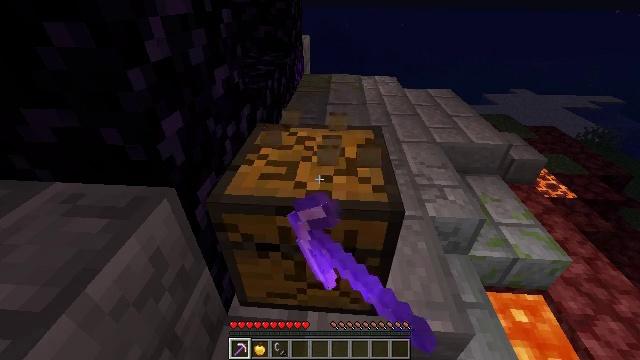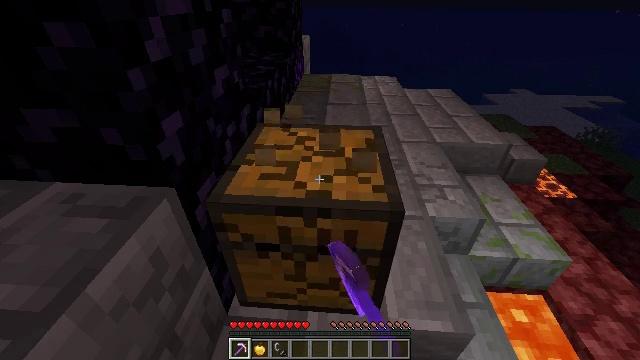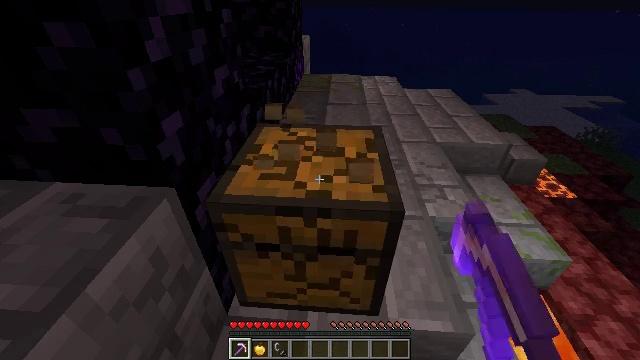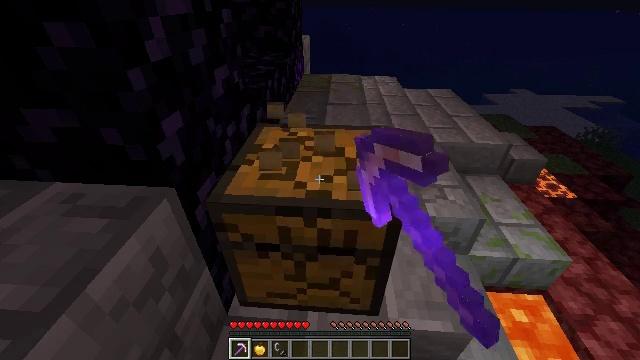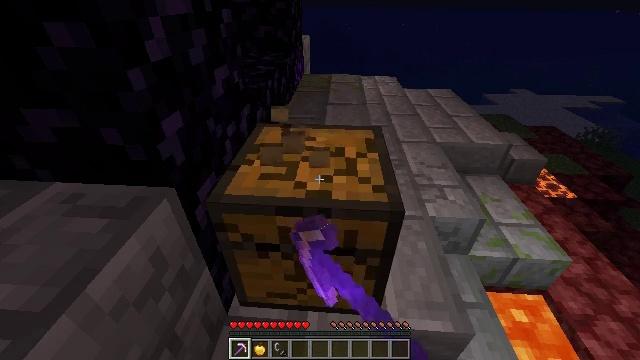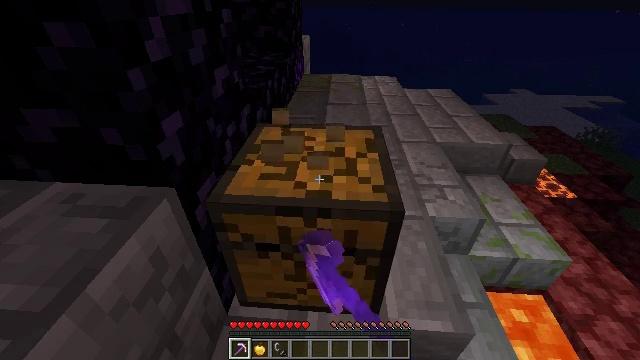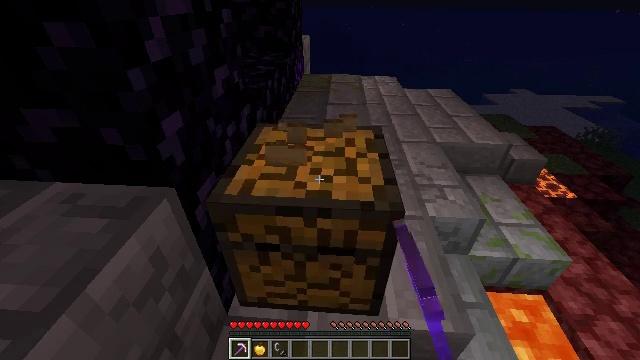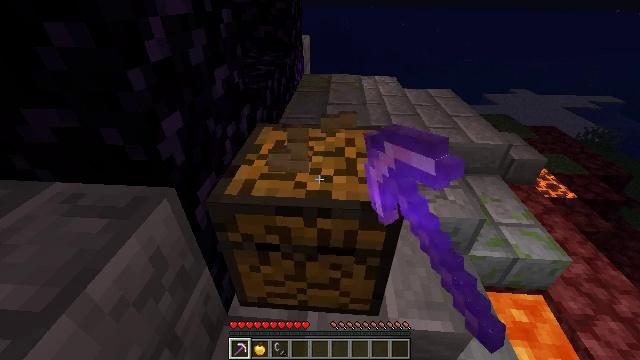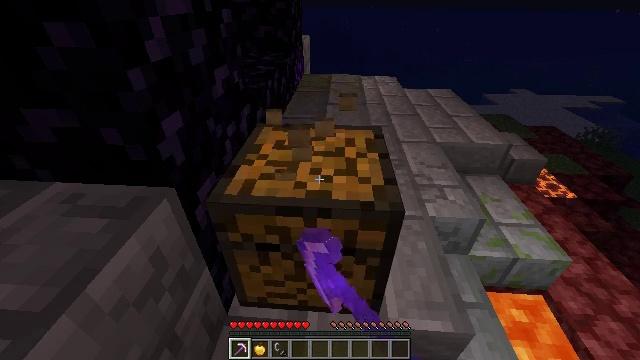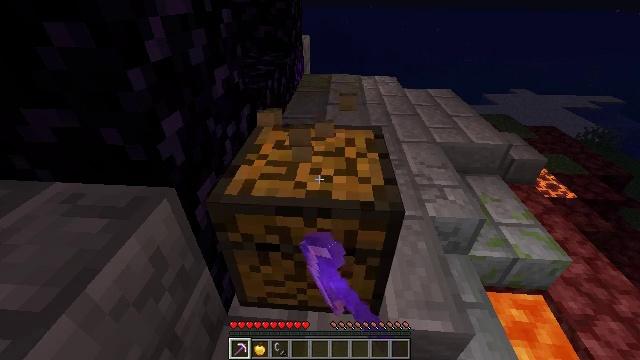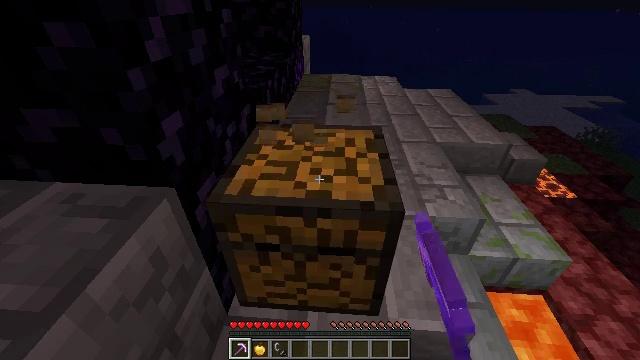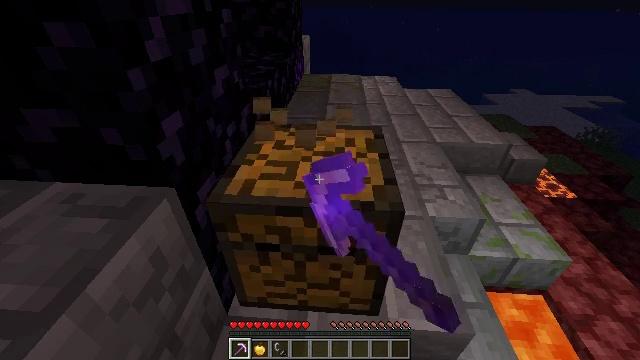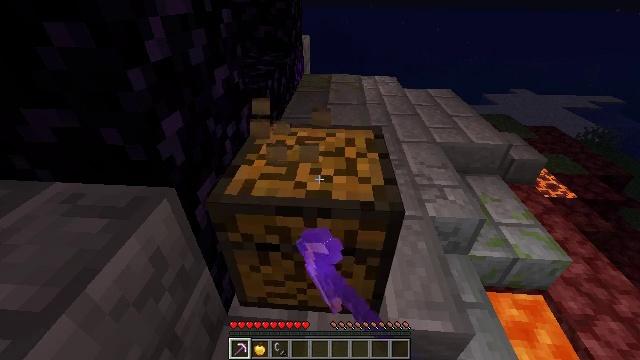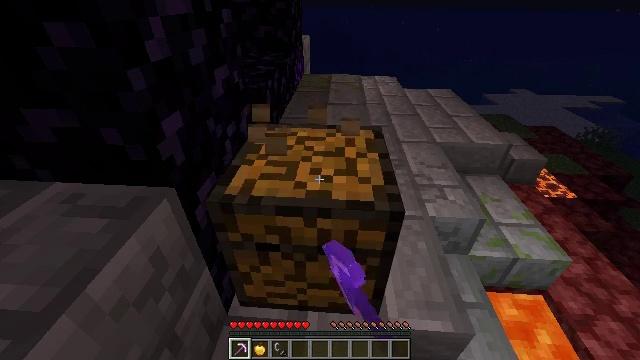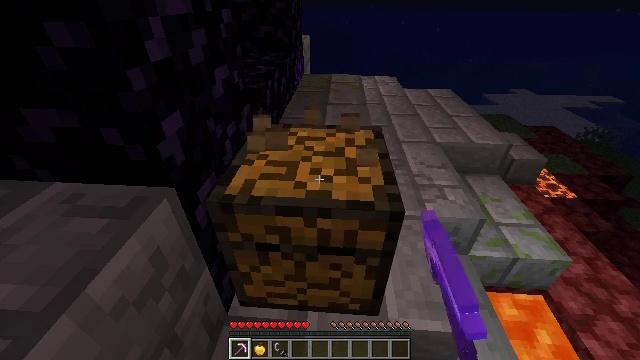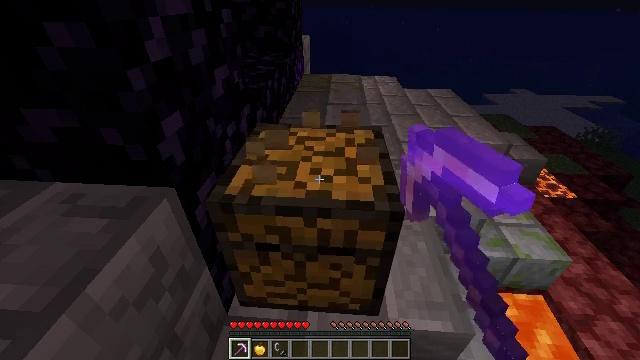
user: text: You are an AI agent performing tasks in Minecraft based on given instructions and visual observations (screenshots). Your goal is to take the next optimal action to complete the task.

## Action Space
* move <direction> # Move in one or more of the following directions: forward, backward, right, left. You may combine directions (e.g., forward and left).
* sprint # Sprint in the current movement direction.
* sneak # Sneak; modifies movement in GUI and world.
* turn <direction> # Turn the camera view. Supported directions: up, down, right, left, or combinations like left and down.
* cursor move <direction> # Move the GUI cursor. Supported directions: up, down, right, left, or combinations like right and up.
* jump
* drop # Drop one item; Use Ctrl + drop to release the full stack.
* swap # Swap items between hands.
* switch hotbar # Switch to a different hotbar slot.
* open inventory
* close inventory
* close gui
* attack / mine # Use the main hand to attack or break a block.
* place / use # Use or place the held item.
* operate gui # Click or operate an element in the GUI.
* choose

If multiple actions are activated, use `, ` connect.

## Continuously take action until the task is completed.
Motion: motion action
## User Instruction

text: Mine the chest to collect it.
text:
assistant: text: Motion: attack / mine
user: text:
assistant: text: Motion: attack / mine
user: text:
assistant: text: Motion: attack / mine
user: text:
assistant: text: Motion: attack / mine
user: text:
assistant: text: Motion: attack / mine
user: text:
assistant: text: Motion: attack / mine
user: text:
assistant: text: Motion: attack / mine
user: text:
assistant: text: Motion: attack / mine
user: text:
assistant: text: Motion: attack / mine
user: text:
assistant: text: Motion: attack / mine
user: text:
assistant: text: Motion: attack / mine
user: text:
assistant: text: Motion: attack / mine
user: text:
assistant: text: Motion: attack / mine
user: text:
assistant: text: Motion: attack / mine
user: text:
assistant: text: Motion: attack / mine
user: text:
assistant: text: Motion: attack / mine
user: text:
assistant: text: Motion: attack / mine
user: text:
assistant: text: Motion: attack / mine
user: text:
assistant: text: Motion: attack / mine
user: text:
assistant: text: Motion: attack / mine
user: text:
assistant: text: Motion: attack / mine
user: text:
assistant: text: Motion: attack / mine
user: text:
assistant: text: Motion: attack / mine
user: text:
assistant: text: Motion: attack / mine
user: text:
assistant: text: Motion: attack / mine
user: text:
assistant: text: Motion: attack / mine